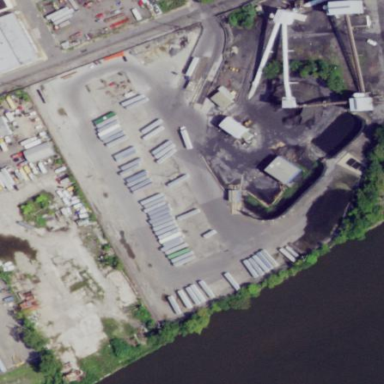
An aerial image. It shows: Industrial area.